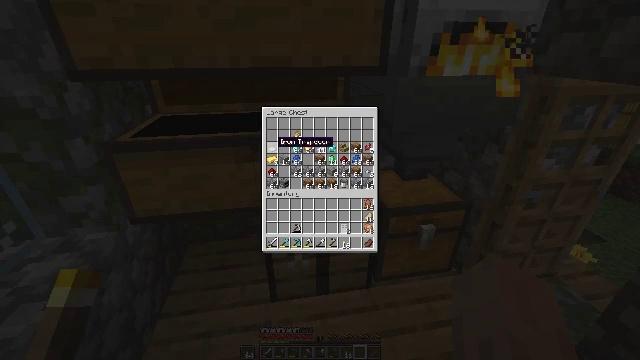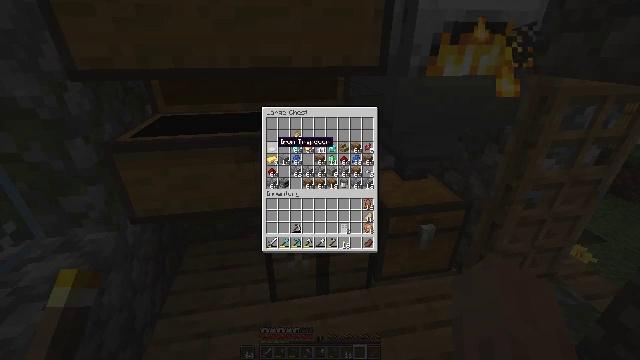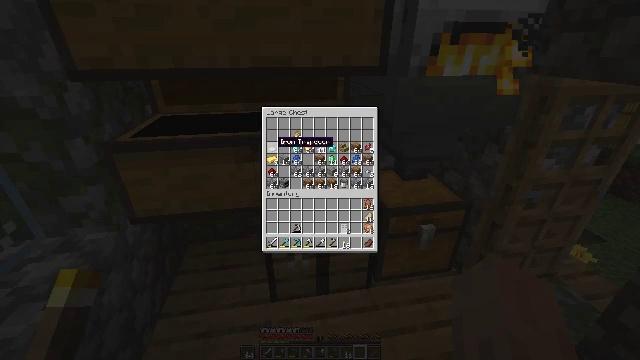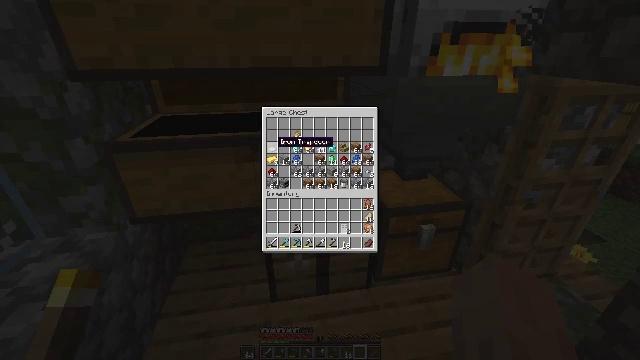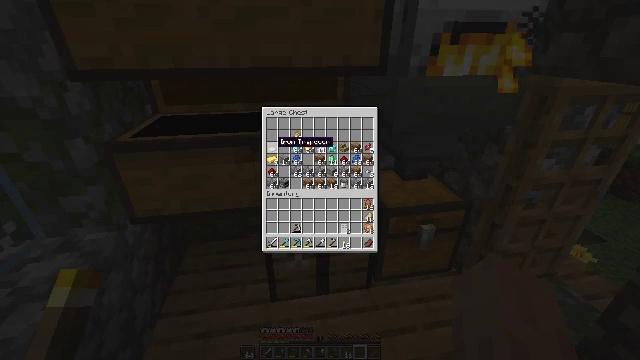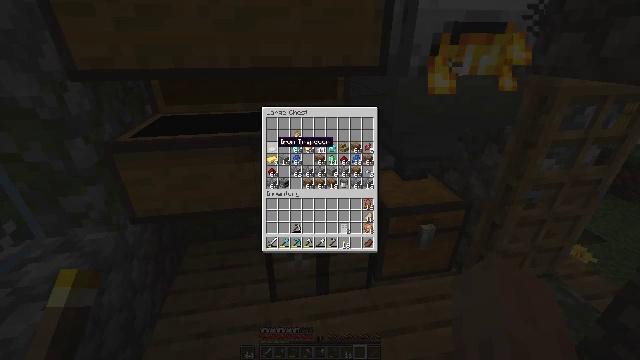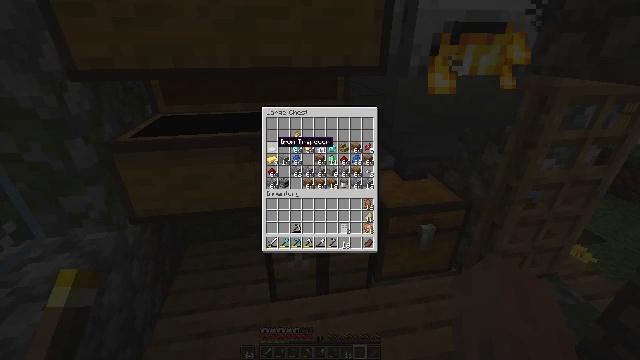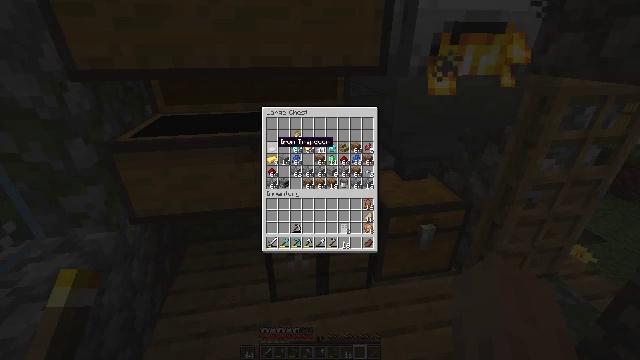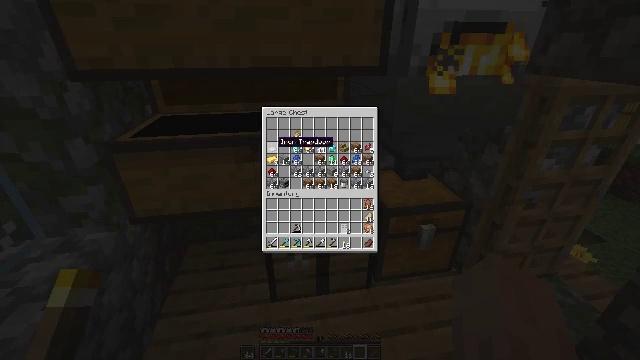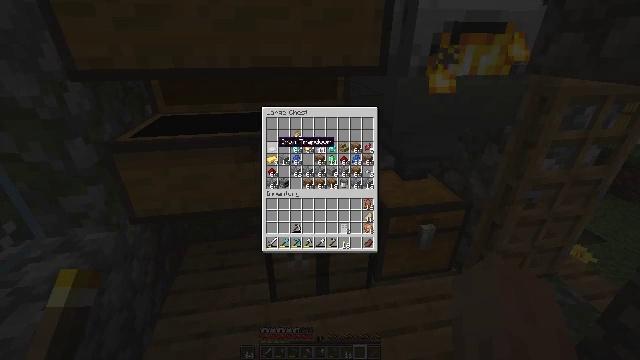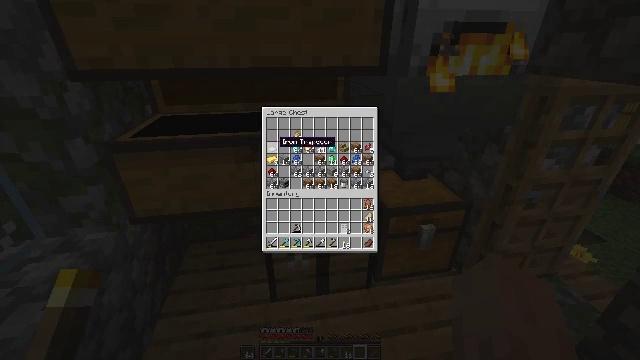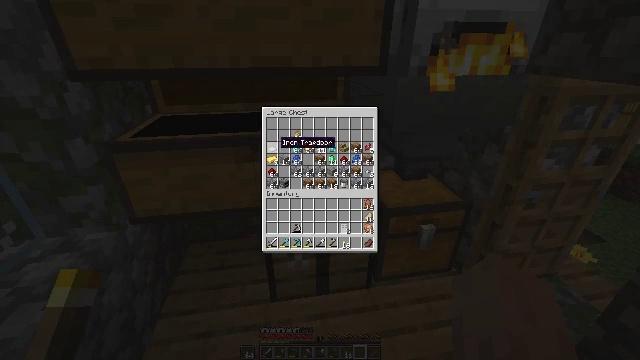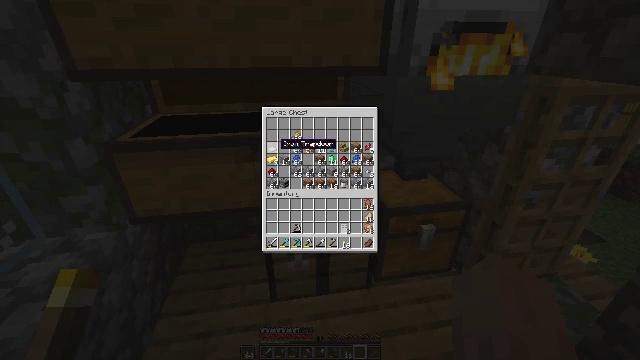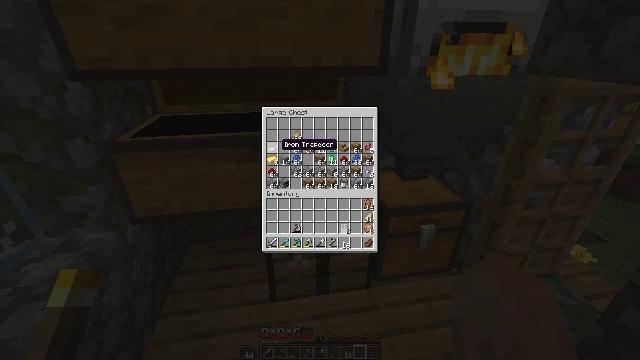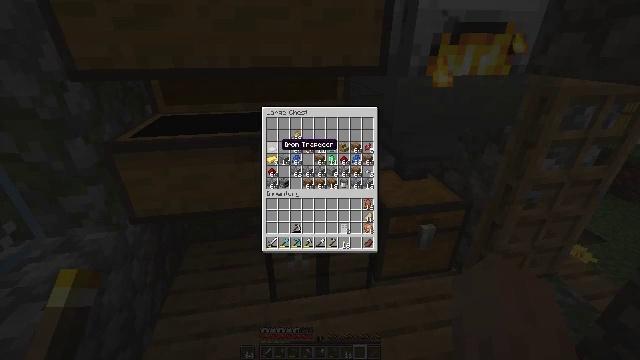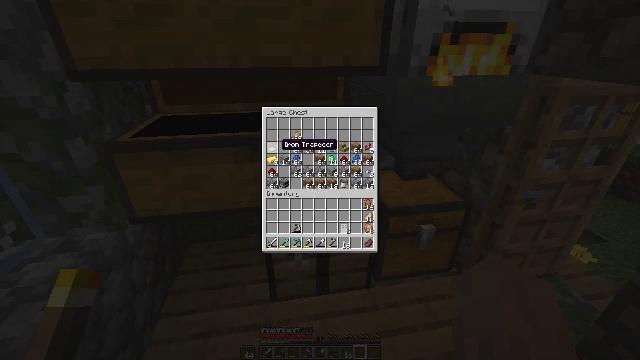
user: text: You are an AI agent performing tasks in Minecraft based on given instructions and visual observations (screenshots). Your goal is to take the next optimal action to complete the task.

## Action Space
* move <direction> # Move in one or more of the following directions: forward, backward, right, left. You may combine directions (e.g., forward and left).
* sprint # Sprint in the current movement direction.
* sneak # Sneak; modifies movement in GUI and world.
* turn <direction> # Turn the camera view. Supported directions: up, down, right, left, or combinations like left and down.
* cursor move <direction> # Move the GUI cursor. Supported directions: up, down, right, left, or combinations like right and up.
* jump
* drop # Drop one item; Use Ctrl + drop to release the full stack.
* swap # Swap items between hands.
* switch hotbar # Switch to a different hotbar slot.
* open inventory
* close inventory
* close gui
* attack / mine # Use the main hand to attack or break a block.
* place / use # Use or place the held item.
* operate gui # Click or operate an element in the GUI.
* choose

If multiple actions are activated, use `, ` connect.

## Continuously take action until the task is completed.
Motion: motion action
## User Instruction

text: Break the iron door.
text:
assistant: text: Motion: no_op
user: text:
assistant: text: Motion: no_op
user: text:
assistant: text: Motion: no_op
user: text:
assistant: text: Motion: no_op
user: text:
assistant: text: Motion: no_op
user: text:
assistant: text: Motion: no_op
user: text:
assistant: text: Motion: no_op
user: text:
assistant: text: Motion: no_op
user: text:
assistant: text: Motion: no_op
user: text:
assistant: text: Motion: no_op
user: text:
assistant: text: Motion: no_op
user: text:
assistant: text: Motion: no_op
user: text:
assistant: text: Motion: no_op
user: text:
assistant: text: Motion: no_op
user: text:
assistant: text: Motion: no_op
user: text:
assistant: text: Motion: no_op
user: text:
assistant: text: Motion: no_op
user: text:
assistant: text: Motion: no_op
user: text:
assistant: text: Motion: no_op
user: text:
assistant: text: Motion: no_op
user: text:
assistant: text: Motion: attack / mine
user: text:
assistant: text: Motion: attack / mine
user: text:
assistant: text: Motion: turn down, attack / mine
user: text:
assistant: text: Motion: no_op
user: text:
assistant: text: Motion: no_op
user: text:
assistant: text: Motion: no_op
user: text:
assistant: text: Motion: attack / mine
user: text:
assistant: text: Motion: attack / mine
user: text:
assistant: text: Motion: turn down, attack / mine
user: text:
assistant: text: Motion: attack / mine